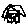
Label: house